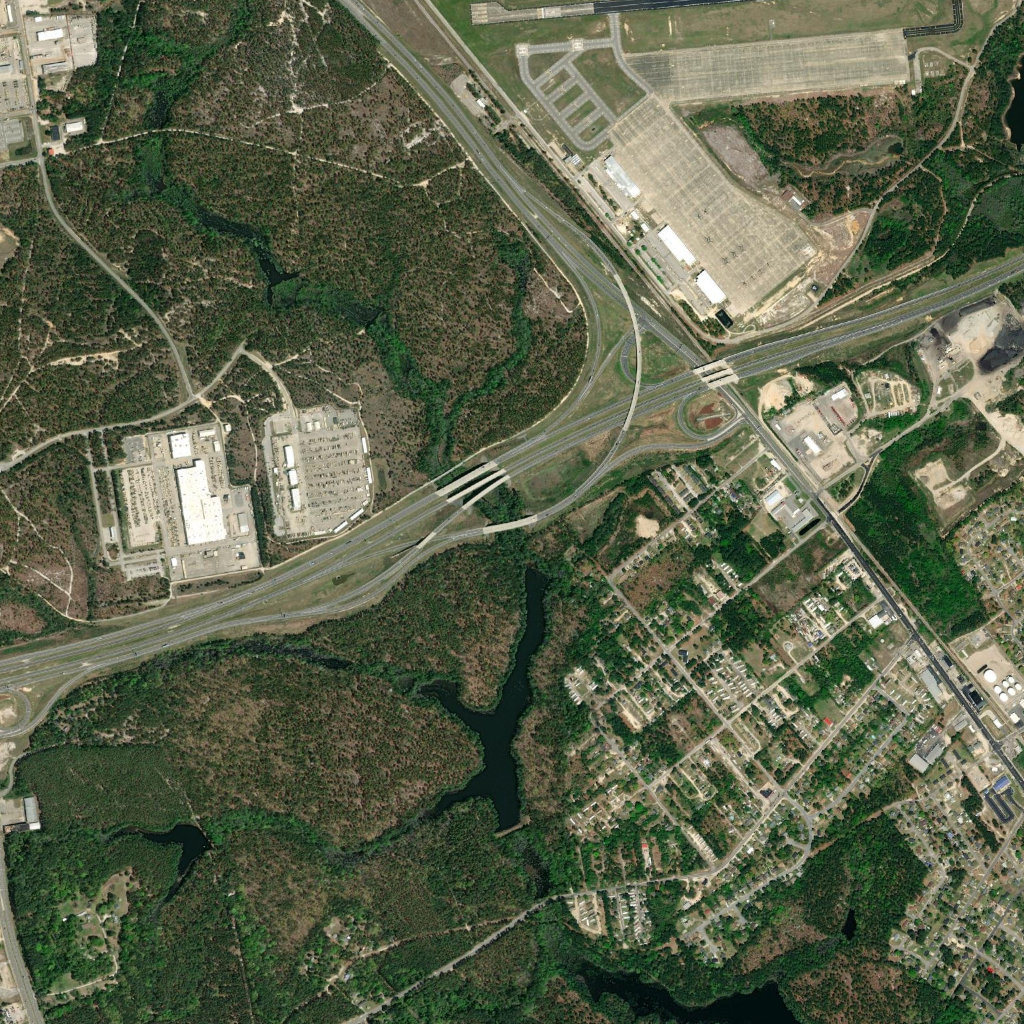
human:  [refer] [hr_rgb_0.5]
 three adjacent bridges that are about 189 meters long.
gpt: <box>[[42, 44, 49, 50, 0]]</box>